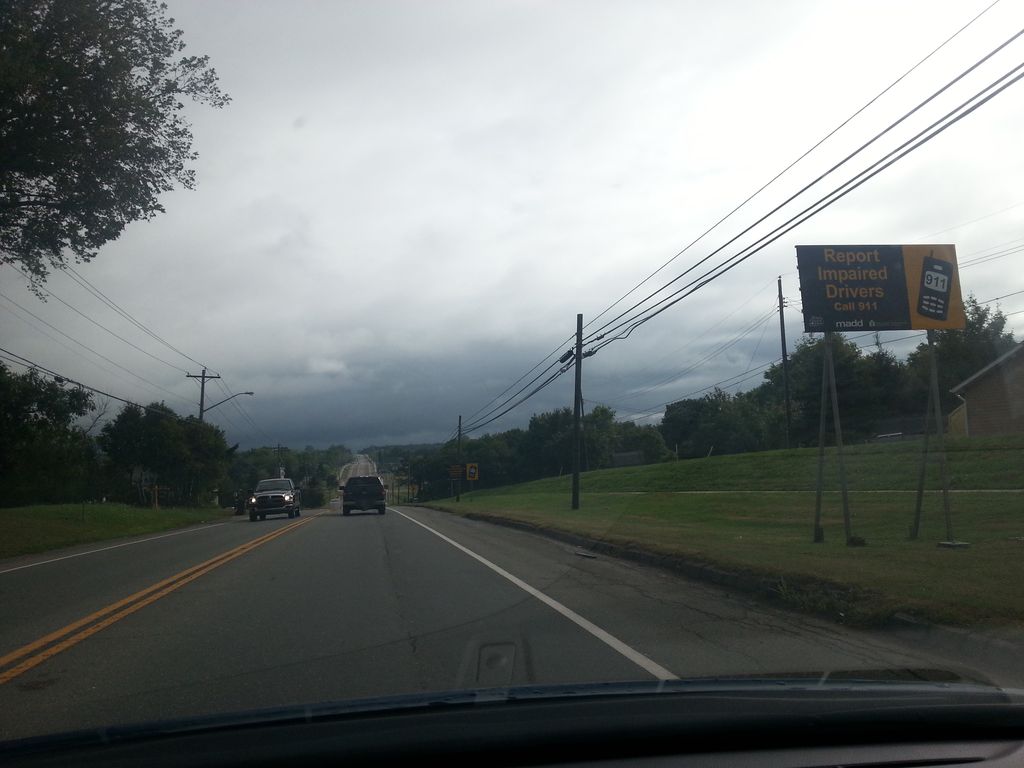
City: charlottetown